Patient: sex F, age 43
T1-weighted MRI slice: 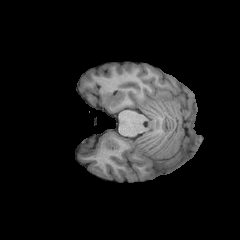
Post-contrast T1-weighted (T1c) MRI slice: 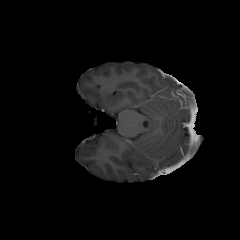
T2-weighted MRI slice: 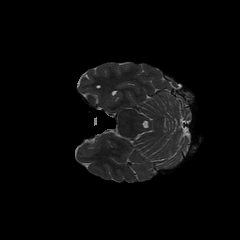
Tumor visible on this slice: no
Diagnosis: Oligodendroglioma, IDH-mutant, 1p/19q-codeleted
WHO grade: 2